Field crop: maize
Growth stage: 2
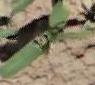
Species: maize